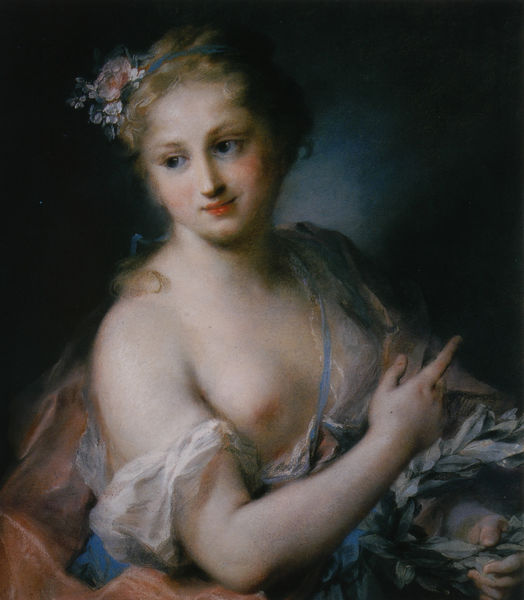
Titel: Nymphe de la suite d'Apollon, Nymphe im Gefolge des Apollo
Künstler: Rosalba Carriera
Standort: Paris
Institution: Musée du Louvre
Schlagwörter: akt, blau, dunkel, gemälde, hand, haut, nackt, schatten, umhang, weiß, mädchen, blume, blumen, braun, brust, bunt, busen, daumen, finger, frau, frisur, geste, haar, hell, kleid, licht, mund, nase, orange, schwarz, blick, blüte, rot, schleier, tuch, schleife, blond, jung, arm, augen, barock, blass, faru, haarschmuck, kleidung, bildnis, portrait, porträt, gewand, haare, mantel, sitzend, stoff, haarreif, lippe, lippen, locke, locken, rokoko, rosa, rouge, schulter, seide, lächeln, haarband, ölgemälde, weiblich, zeigefinger, muse, halbakt, brustwarze, zeigen, entblößt, haarkranz, kranz, lorbeer, lorbeeren, lorbeerkranz, flora, rolle, entblöst, brus, reif, balu, nattier, ehrenkranz, lager, braune augen, voile, ewand, brut, blume im haar, bouche, haarbändchen, rollenporträt